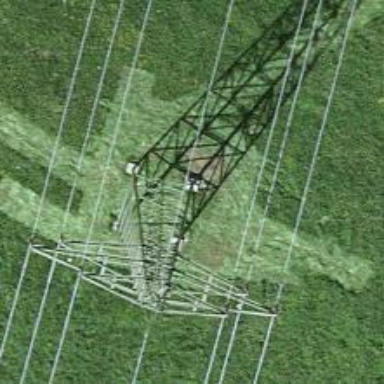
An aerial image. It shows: Towering power structure.